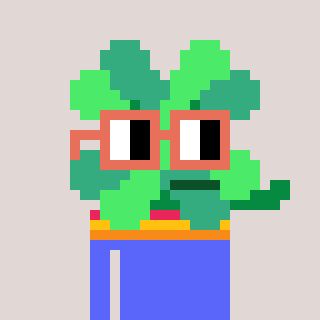
a pixel art character with square orange glasses, a clover-shaped head and a purple-colored body on a warm background